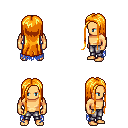
a pixel art fantasy rpg character, male body template, human, tanned skin, blue tattered cape, metal pants, light blonde extra-long hairstyle, four views (front, back, left, right), 2x2 character sprite sheet, small pixel art, hard edges, no anti-aliasing